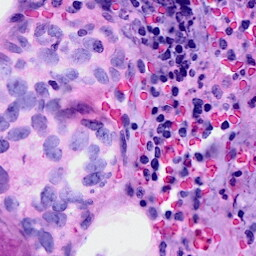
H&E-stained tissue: Breast